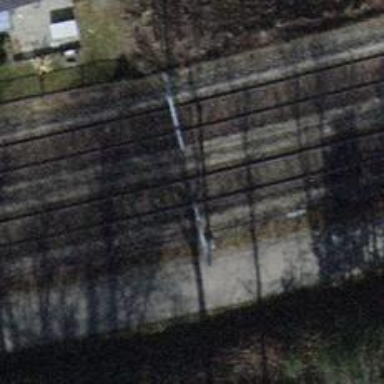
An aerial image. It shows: Railway milestone.